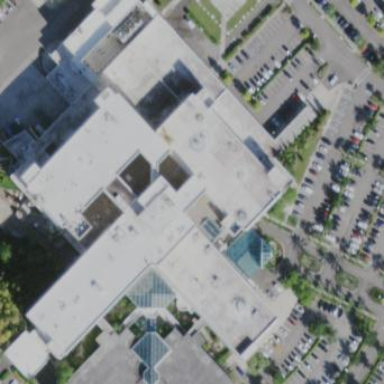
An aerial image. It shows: Hospital building.